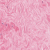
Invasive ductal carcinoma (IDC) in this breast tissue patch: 0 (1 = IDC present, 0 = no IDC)